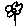
Label: flower